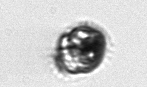
Label: Proterythropsis